Question: I need the user input to only equal 1 character but there is a bug in the code that lets me enter more than one character at a time. I need to be able to prompt the user to say you can only enter one character at a time and then go back to let them enter the character but without the character counting toward the game.
'''
print ("lets play guess this word.") #time to play
secret_word = input("Enter a secret word to guess: ") # gather the secret word
secret_word = secret_word.lower() # convert to lower
guesses = "" # this is the string that will show what has been guessed later
turns = 6 # how many chances they get to enter a wrong character.
# a very very tricky while loop.
while turns > 0: # will be true until the turns counter makes turns = 0
count = 0 # this count determines wether to print _ or the character
for char in secret_word: # looking at characters in the secret word
if char in guesses: # this is used to display the correct letters and _'s
print (char, end="")
else:
print ("_ ",end="") # this print the _ for every char in secretword
count += 1 # ends the for loop continues to the next part
if count == 0: # you won the game end the loop.
print ()
print ("You win")
break
print ()
print ()
print ()
guess = input("guess a character:")
count2 = 0
if len(guess) > 1:
count2 += 1
while count2 > 0:
print ("you can only guess 1 character at a time")
count2 -= 1
guess = guess.lower() #lower # it is time to guess the letters.
guesses += guess
if guess not in secret_word: # if statement for if guess is not in word
turns -= 1 # subtract from turns
print ()
print ()
print ("Wrong")
print ("Letters guessed so far: ",guesses) # end of loop show guessed letters
print ("You have", + turns, 'more guesses') # show turns left
if turns == 0: # END GAME
print ("The word was",secret_word,"You Loose")
'''
Screenshot showing the code does work in Python:

I also need help with making it only accept 1 character at a time and also no numbers. I also added this part of code while trying to accomplish this task but it does not stop the multiple characters being entered from counting toward the word.
'''
count2 = 0
if len(guess) > 1:
count2 += 1
while count2 > 0:
print ("you can only guess 1 character at a time")
count2 -= 1
'''
Here is my output:
'''
lets play guess this word.
Enter a secret word to guess: computer
_ _ _ _ _ _ _ _
guess a character:abcdefghijklmnopqrstuvwxyz
you can only guess 1 character at a time
Wrong
Letters guessed so far: abcdefghijklmnopqrstuvwxyz
You have 5 more guesses
computer
You win
'''
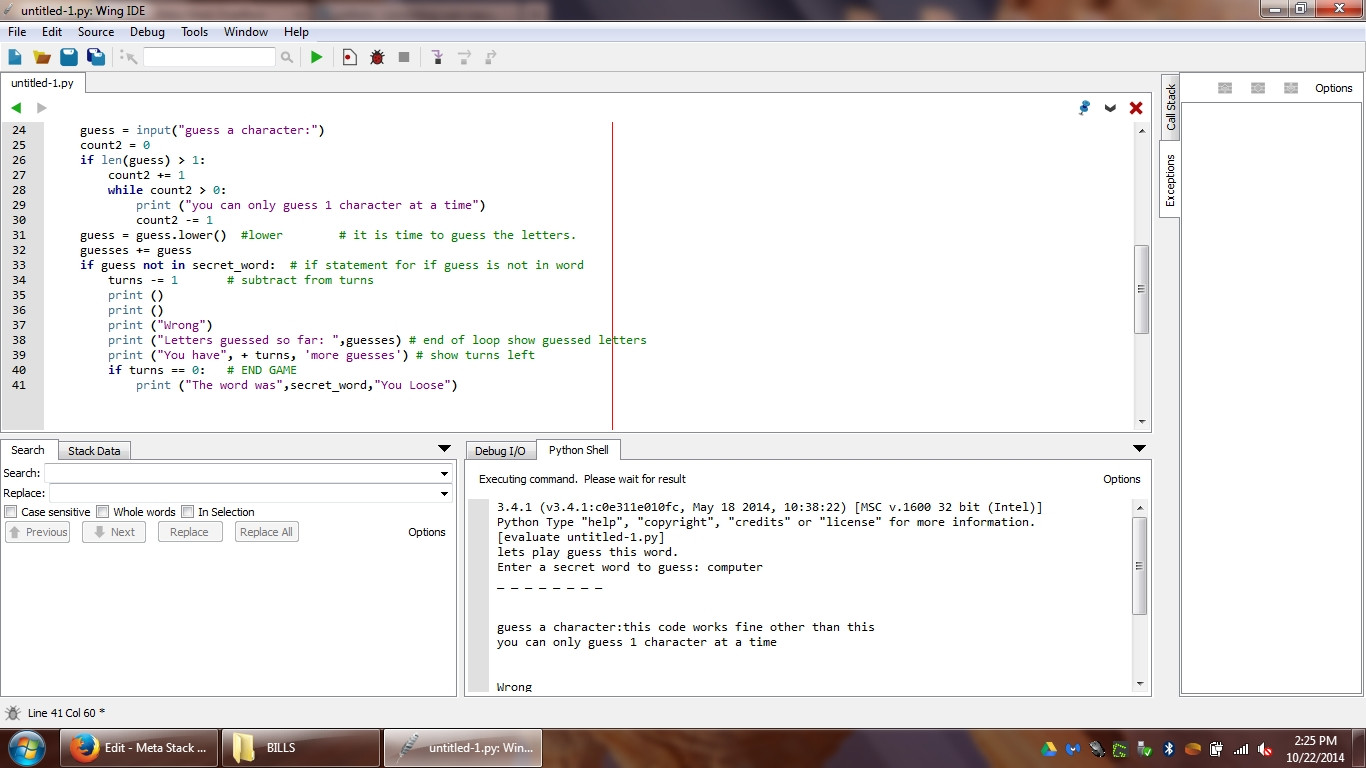
Answer: All you're missing is the statement to loop back around after warning if the user enters invalid input. With the structure you've got, the statement you want is 'continue', which jumps to the next iteration of a loop:
'''
while turns > 0:
# Print current guesses; get input; etc...
# Check for invalid input
if len(guess) > 1:
print("you can only guess 1 character at a time")
continue # This makes us return to the top of the while loop.
# We definitely have valid input by the time we get here, so handle the new guess.
'''
---
This is simplified a little from your version; I've taken out 'count2', for instance, because it wasn't doing anything important. But the premise is the same: after you warn the user about their invalid input, you need to ask for input--jump to the top of the loop--instead of just moving ahead.